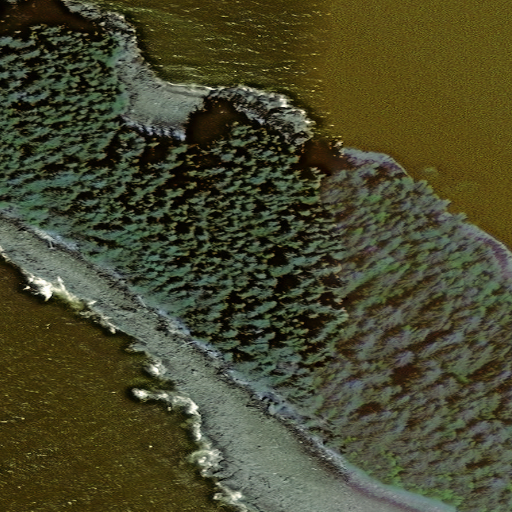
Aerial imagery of island in Alaska named Aaron Island containing only unknown